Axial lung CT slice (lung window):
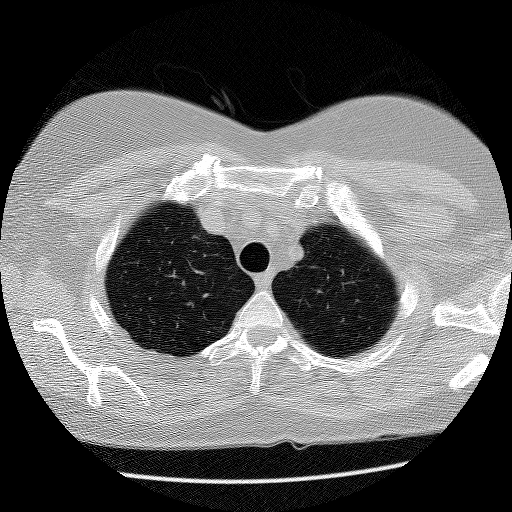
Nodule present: no